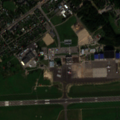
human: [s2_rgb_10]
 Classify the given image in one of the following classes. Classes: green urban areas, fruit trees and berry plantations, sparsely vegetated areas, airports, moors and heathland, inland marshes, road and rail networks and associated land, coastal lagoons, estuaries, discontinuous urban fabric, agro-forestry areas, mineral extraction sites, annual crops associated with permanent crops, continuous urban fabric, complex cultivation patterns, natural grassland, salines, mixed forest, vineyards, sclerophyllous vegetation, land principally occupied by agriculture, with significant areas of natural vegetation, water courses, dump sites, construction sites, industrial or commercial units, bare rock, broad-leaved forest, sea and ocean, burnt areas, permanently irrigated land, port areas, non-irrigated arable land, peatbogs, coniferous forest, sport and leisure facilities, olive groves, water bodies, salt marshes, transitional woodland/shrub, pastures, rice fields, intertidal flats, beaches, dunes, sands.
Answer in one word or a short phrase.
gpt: discontinuous urban fabric, airports, mixed forest